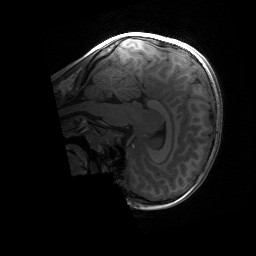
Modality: T1w
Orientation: sagittal
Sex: male
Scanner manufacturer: siemens
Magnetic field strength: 3 T
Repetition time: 1.9 s
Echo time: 0.00243 s